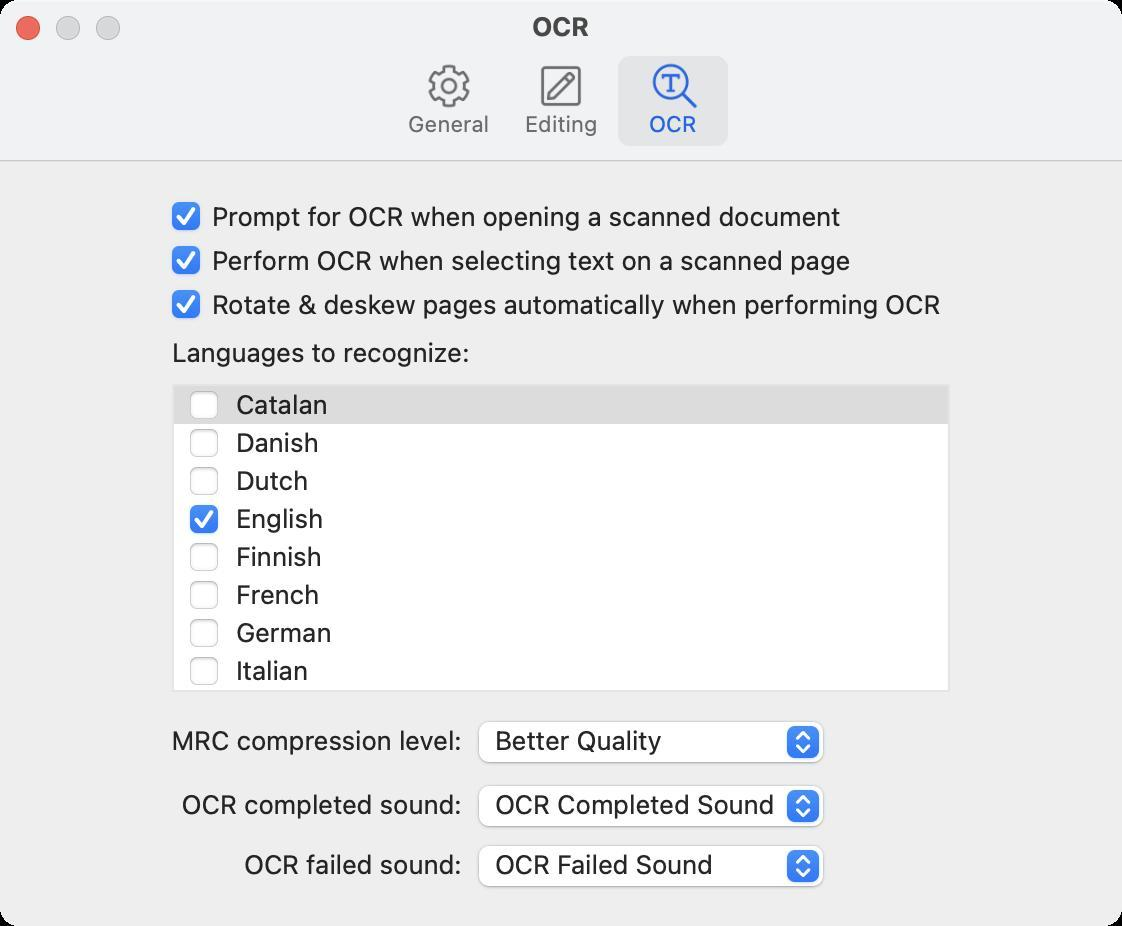
Accessibility tree:
{"name": "OCR", "role": "AXWindow", "description": null, "role_description": "standard window", "value": null, "position": "383.00;220.00", "size": "561;463", "children": [{"name": null, "role": "AXGroup", "description": null, "role_description": "group", "value": null, "position": "0.00;80.00", "size": "561;383", "children": [{"name": "Prompt_for_OCR_when_opening_a_scanned_document", "role": "AXCheckBox", "description": null, "role_description": "checkbox", "value": 1, "position": "84.00;99.00", "size": "391;18", "children": []}, {"name": "Perform_OCR_when_selecting_text_on_a_scanned_page", "role": "AXCheckBox", "description": null, "role_description": "checkbox", "value": 1, "position": "84.00;121.00", "size": "391;18", "children": []}, {"name": null, "role": "AXScrollArea", "description": null, "role_description": "scroll area", "value": null, "position": "86.00;192.00", "size": "389;154", "children": [{"name": null, "role": "AXTable", "description": null, "role_description": "table", "value": null, "position": "87.00;193.00", "size": "387;361", "children": [{"name": null, "role": "AXRow", "description": null, "role_description": "table row", "value": null, "position": "87.00;193.00", "size": "387;19", "children": [{"name": "", "role": "AXCheckBox", "description": null, "role_description": "checkbox", "value": 0, "position": "93.00;194.00", "size": "20;17", "children": []}, {"name": null, "role": "AXTextField", "description": null, "role_description": "text field", "value": "Catalan", "position": "116.00;194.00", "size": "352;17", "children": []}]}, {"name": null, "role": "AXRow", "description": null, "role_description": "table row", "value": null, "position": "87.00;212.00", "size": "387;19", "children": [{"name": "", "role": "AXCheckBox", "description": null, "role_description": "checkbox", "value": 0, "position": "93.00;213.00", "size": "20;17", "children": []}, {"name": null, "role": "AXTextField", "description": null, "role_description": "text field", "value": "Danish", "position": "116.00;213.00", "size": "352;17", "children": []}]}, {"name": null, "role": "AXRow", "description": null, "role_description": "table row", "value": null, "position": "87.00;231.00", "size": "387;19", "children": [{"name": "", "role": "AXCheckBox", "description": null, "role_description": "checkbox", "value": 0, "position": "93.00;232.00", "size": "20;17", "children": []}, {"name": null, "role": "AXTextField", "description": null, "role_description": "text field", "value": "Dutch", "position": "116.00;232.00", "size": "352;17", "children": []}]}, {"name": null, "role": "AXRow", "description": null, "role_description": "table row", "value": null, "position": "87.00;250.00", "size": "387;19", "children": [{"name": "", "role": "AXCheckBox", "description": null, "role_description": "checkbox", "value": 1, "position": "93.00;251.00", "size": "20;17", "children": []}, {"name": null, "role": "AXTextField", "description": null, "role_description": "text field", "value": "English", "position": "116.00;251.00", "size": "352;17", "children": []}]}, {"name": null, "role": "AXRow", "description": null, "role_description": "table row", "value": null, "position": "87.00;269.00", "size": "387;19", "children": [{"name": "", "role": "AXCheckBox", "description": null, "role_description": "checkbox", "value": 0, "position": "93.00;270.00", "size": "20;17", "children": []}, {"name": null, "role": "AXTextField", "description": null, "role_description": "text field", "value": "Finnish", "position": "116.00;270.00", "size": "352;17", "children": []}]}, {"name": null, "role": "AXRow", "description": null, "role_description": "table row", "value": null, "position": "87.00;288.00", "size": "387;19", "children": [{"name": "", "role": "AXCheckBox", "description": null, "role_description": "checkbox", "value": 0, "position": "93.00;289.00", "size": "20;17", "children": []}, {"name": null, "role": "AXTextField", "description": null, "role_description": "text field", "value": "French", "position": "116.00;289.00", "size": "352;17", "children": []}]}, {"name": null, "role": "AXRow", "description": null, "role_description": "table row", "value": null, "position": "87.00;307.00", "size": "387;19", "children": [{"name": "", "role": "AXCheckBox", "description": null, "role_description": "checkbox", "value": 0, "position": "93.00;308.00", "size": "20;17", "children": []}, {"name": null, "role": "AXTextField", "description": null, "role_description": "text field", "value": "German", "position": "116.00;308.00", "size": "352;17", "children": []}]}, {"name": null, "role": "AXRow", "description": null, "role_description": "table row", "value": null, "position": "87.00;326.00", "size": "387;19", "children": [{"name": "", "role": "AXCheckBox", "description": null, "role_description": "checkbox", "value": 0, "position": "93.00;327.00", "size": "20;17", "children": []}, {"name": null, "role": "AXTextField", "description": null, "role_description": "text field", "value": "Italian", "position": "116.00;327.00", "size": "352;17", "children": []}]}, {"name": null, "role": "AXRow", "description": null, "role_description": "table row", "value": null, "position": "87.00;345.00", "size": "387;19", "children": [{"name": "", "role": "AXCheckBox", "description": null, "role_description": "checkbox", "value": 0, "position": "93.00;346.00", "size": "20;17", "children": []}, {"name": null, "role": "AXTextField", "description": null, "role_description": "text field", "value": "Japanese", "position": "116.00;346.00", "size": "352;17", "children": []}]}, {"name": null, "role": "AXRow", "description": null, "role_description": "table row", "value": null, "position": "87.00;364.00", "size": "387;19", "children": [{"name": "", "role": "AXCheckBox", "description": null, "role_description": "checkbox", "value": 0, "position": "93.00;365.00", "size": "20;17", "children": []}, {"name": null, "role": "AXTextField", "description": null, "role_description": "text field", "value": "Korean", "position": "116.00;365.00", "size": "352;17", "children": []}]}, {"name": null, "role": "AXRow", "description": null, "role_description": "table row", "value": null, "position": "87.00;383.00", "size": "387;19", "children": [{"name": "", "role": "AXCheckBox", "description": null, "role_description": "checkbox", "value": 0, "position": "93.00;384.00", "size": "20;17", "children": []}, {"name": null, "role": "AXTextField", "description": null, "role_description": "text field", "value": "Norwegian", "position": "116.00;384.00", "size": "352;17", "children": []}]}, {"name": null, "role": "AXRow", "description": null, "role_description": "table row", "value": null, "position": "87.00;402.00", "size": "387;19", "children": [{"name": "", "role": "AXCheckBox", "description": null, "role_description": "checkbox", "value": 0, "position": "93.00;403.00", "size": "20;17", "children": []}, {"name": null, "role": "AXTextField", "description": null, "role_description": "text field", "value": "Polish", "position": "116.00;403.00", "size": "352;17", "children": []}]}, {"name": null, "role": "AXRow", "description": null, "role_description": "table row", "value": null, "position": "87.00;421.00", "size": "387;19", "children": [{"name": "", "role": "AXCheckBox", "description": null, "role_description": "checkbox", "value": 0, "position": "93.00;422.00", "size": "20;17", "children": []}, {"name": null, "role": "AXTextField", "description": null, "role_description": "text field", "value": "Portuguese", "position": "116.00;422.00", "size": "352;17", "children": []}]}, {"name": null, "role": "AXRow", "description": null, "role_description": "table row", "value": null, "position": "87.00;440.00", "size": "387;19", "children": [{"name": "", "role": "AXCheckBox", "description": null, "role_description": "checkbox", "value": 0, "position": "93.00;441.00", "size": "20;17", "children": []}, {"name": null, "role": "AXTextField", "description": null, "role_description": "text field", "value": "Russian", "position": "116.00;441.00", "size": "352;17", "children": []}]}, {"name": null, "role": "AXRow", "description": null, "role_description": "table row", "value": null, "position": "87.00;459.00", "size": "387;19", "children": [{"name": "", "role": "AXCheckBox", "description": null, "role_description": "checkbox", "value": 0, "position": "93.00;460.00", "size": "20;17", "children": []}, {"name": null, "role": "AXTextField", "description": null, "role_description": "text field", "value": "Simplified Chinese", "position": "116.00;460.00", "size": "352;17", "children": []}]}, {"name": null, "role": "AXRow", "description": null, "role_description": "table row", "value": null, "position": "87.00;478.00", "size": "387;19", "children": [{"name": "", "role": "AXCheckBox", "description": null, "role_description": "checkbox", "value": 0, "position": "93.00;479.00", "size": "20;17", "children": []}, {"name": null, "role": "AXTextField", "description": null, "role_description": "text field", "value": "Spanish", "position": "116.00;479.00", "size": "352;17", "children": []}]}, {"name": null, "role": "AXRow", "description": null, "role_description": "table row", "value": null, "position": "87.00;497.00", "size": "387;19", "children": [{"name": "", "role": "AXCheckBox", "description": null, "role_description": "checkbox", "value": 0, "position": "93.00;498.00", "size": "20;17", "children": []}, {"name": null, "role": "AXTextField", "description": null, "role_description": "text field", "value": "Swedish", "position": "116.00;498.00", "size": "352;17", "children": []}]}, {"name": null, "role": "AXRow", "description": null, "role_description": "table row", "value": null, "position": "87.00;516.00", "size": "387;19", "children": [{"name": "", "role": "AXCheckBox", "description": null, "role_description": "checkbox", "value": 0, "position": "93.00;517.00", "size": "20;17", "children": []}, {"name": null, "role": "AXTextField", "description": null, "role_description": "text field", "value": "Traditional Chinese", "position": "116.00;517.00", "size": "352;17", "children": []}]}, {"name": null, "role": "AXRow", "description": null, "role_description": "table row", "value": null, "position": "87.00;535.00", "size": "387;19", "children": [{"name": "", "role": "AXCheckBox", "description": null, "role_description": "checkbox", "value": 0, "position": "93.00;536.00", "size": "20;17", "children": []}, {"name": null, "role": "AXTextField", "description": null, "role_description": "text field", "value": "Welsh", "position": "116.00;536.00", "size": "352;17", "children": []}]}, {"name": null, "role": "AXColumn", "description": null, "role_description": "column", "value": null, "position": "87.00;193.00", "size": "28;361", "children": []}, {"name": null, "role": "AXColumn", "description": null, "role_description": "column", "value": null, "position": "115.00;193.00", "size": "359;361", "children": []}]}, {"name": null, "role": "AXScrollBar", "description": null, "role_description": "scroll bar", "value": 0.0, "position": "458.00;193.00", "size": "16;152", "children": [{"name": null, "role": "AXValueIndicator", "description": null, "role_description": "value indicator", "value": 0.0, "position": "462.00;194.00", "size": "12;63", "children": []}, {"name": null, "role": "AXButton", "description": null, "role_description": "increment arrow button", "value": null, "position": "458.00;193.00", "size": "0;0", "children": []}, {"name": null, "role": "AXButton", "description": null, "role_description": "decrement arrow button", "value": null, "position": "458.00;193.00", "size": "0;0", "children": []}, {"name": null, "role": "AXButton", "description": null, "role_description": "increment page button", "value": null, "position": "462.00;257.50", "size": "12;88", "children": []}, {"name": null, "role": "AXButton", "description": null, "role_description": "decrement page button", "value": null, "position": "462.00;193.00", "size": "12;1", "children": []}]}]}, {"name": null, "role": "AXStaticText", "description": null, "role_description": "text", "value": "OCR completed sound:", "position": "84.00;394.00", "size": "150;16", "children": []}, {"name": null, "role": "AXPopUpButton", "description": null, "role_description": "pop up button", "value": "OCR Completed Sound", "position": "236.50;392.00", "size": "179;25", "children": []}, {"name": null, "role": "AXStaticText", "description": null, "role_description": "text", "value": "OCR failed sound:", "position": "84.00;424.00", "size": "150;16", "children": []}, {"name": null, "role": "AXPopUpButton", "description": null, "role_description": "pop up button", "value": "OCR Failed Sound", "position": "236.50;422.00", "size": "179;25", "children": []}, {"name": "Rotate_&_deskew_pages_automatically_when_performing_OCR", "role": "AXCheckBox", "description": null, "role_description": "checkbox", "value": 1, "position": "84.00;143.00", "size": "391;18", "children": []}, {"name": null, "role": "AXPopUpButton", "description": null, "role_description": "pop up button", "value": "Better Quality", "position": "236.50;360.00", "size": "179;25", "children": []}, {"name": null, "role": "AXStaticText", "description": null, "role_description": "text", "value": "MRC compression level:", "position": "84.00;362.00", "size": "150;16", "children": []}, {"name": null, "role": "AXStaticText", "description": null, "role_description": "text", "value": "Languages to recognize:", "position": "84.00;168.00", "size": "393;16", "children": []}]}, {"name": null, "role": "AXToolbar", "description": null, "role_description": "toolbar", "value": null, "position": "0.00;28.00", "size": "561;52", "children": [{"name": "General", "role": "AXButton", "description": null, "role_description": "button", "value": null, "position": "197.00;28.00", "size": "55;52", "children": []}, {"name": "Editing", "role": "AXButton", "description": null, "role_description": "button", "value": null, "position": "253.00;28.00", "size": "55;52", "children": []}, {"name": "OCR", "role": "AXButton", "description": null, "role_description": "button", "value": null, "position": "309.00;28.00", "size": "55;52", "children": []}]}, {"name": null, "role": "AXButton", "description": null, "role_description": "close button", "value": null, "position": "7.00;6.00", "size": "14;16", "children": []}, {"name": null, "role": "AXButton", "description": null, "role_description": "zoom button", "value": null, "position": "47.00;6.00", "size": "14;16", "children": [{"name": null, "role": "AXGroup", "description": null, "role_description": "group", "value": null, "position": "47.00;6.00", "size": "14;16", "children": []}]}, {"name": null, "role": "AXButton", "description": null, "role_description": "minimize button", "value": null, "position": "27.00;6.00", "size": "14;16", "children": []}, {"name": null, "role": "AXStaticText", "description": null, "role_description": "text", "value": "OCR", "position": "264.00;5.00", "size": "33;16", "children": []}]}